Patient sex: F
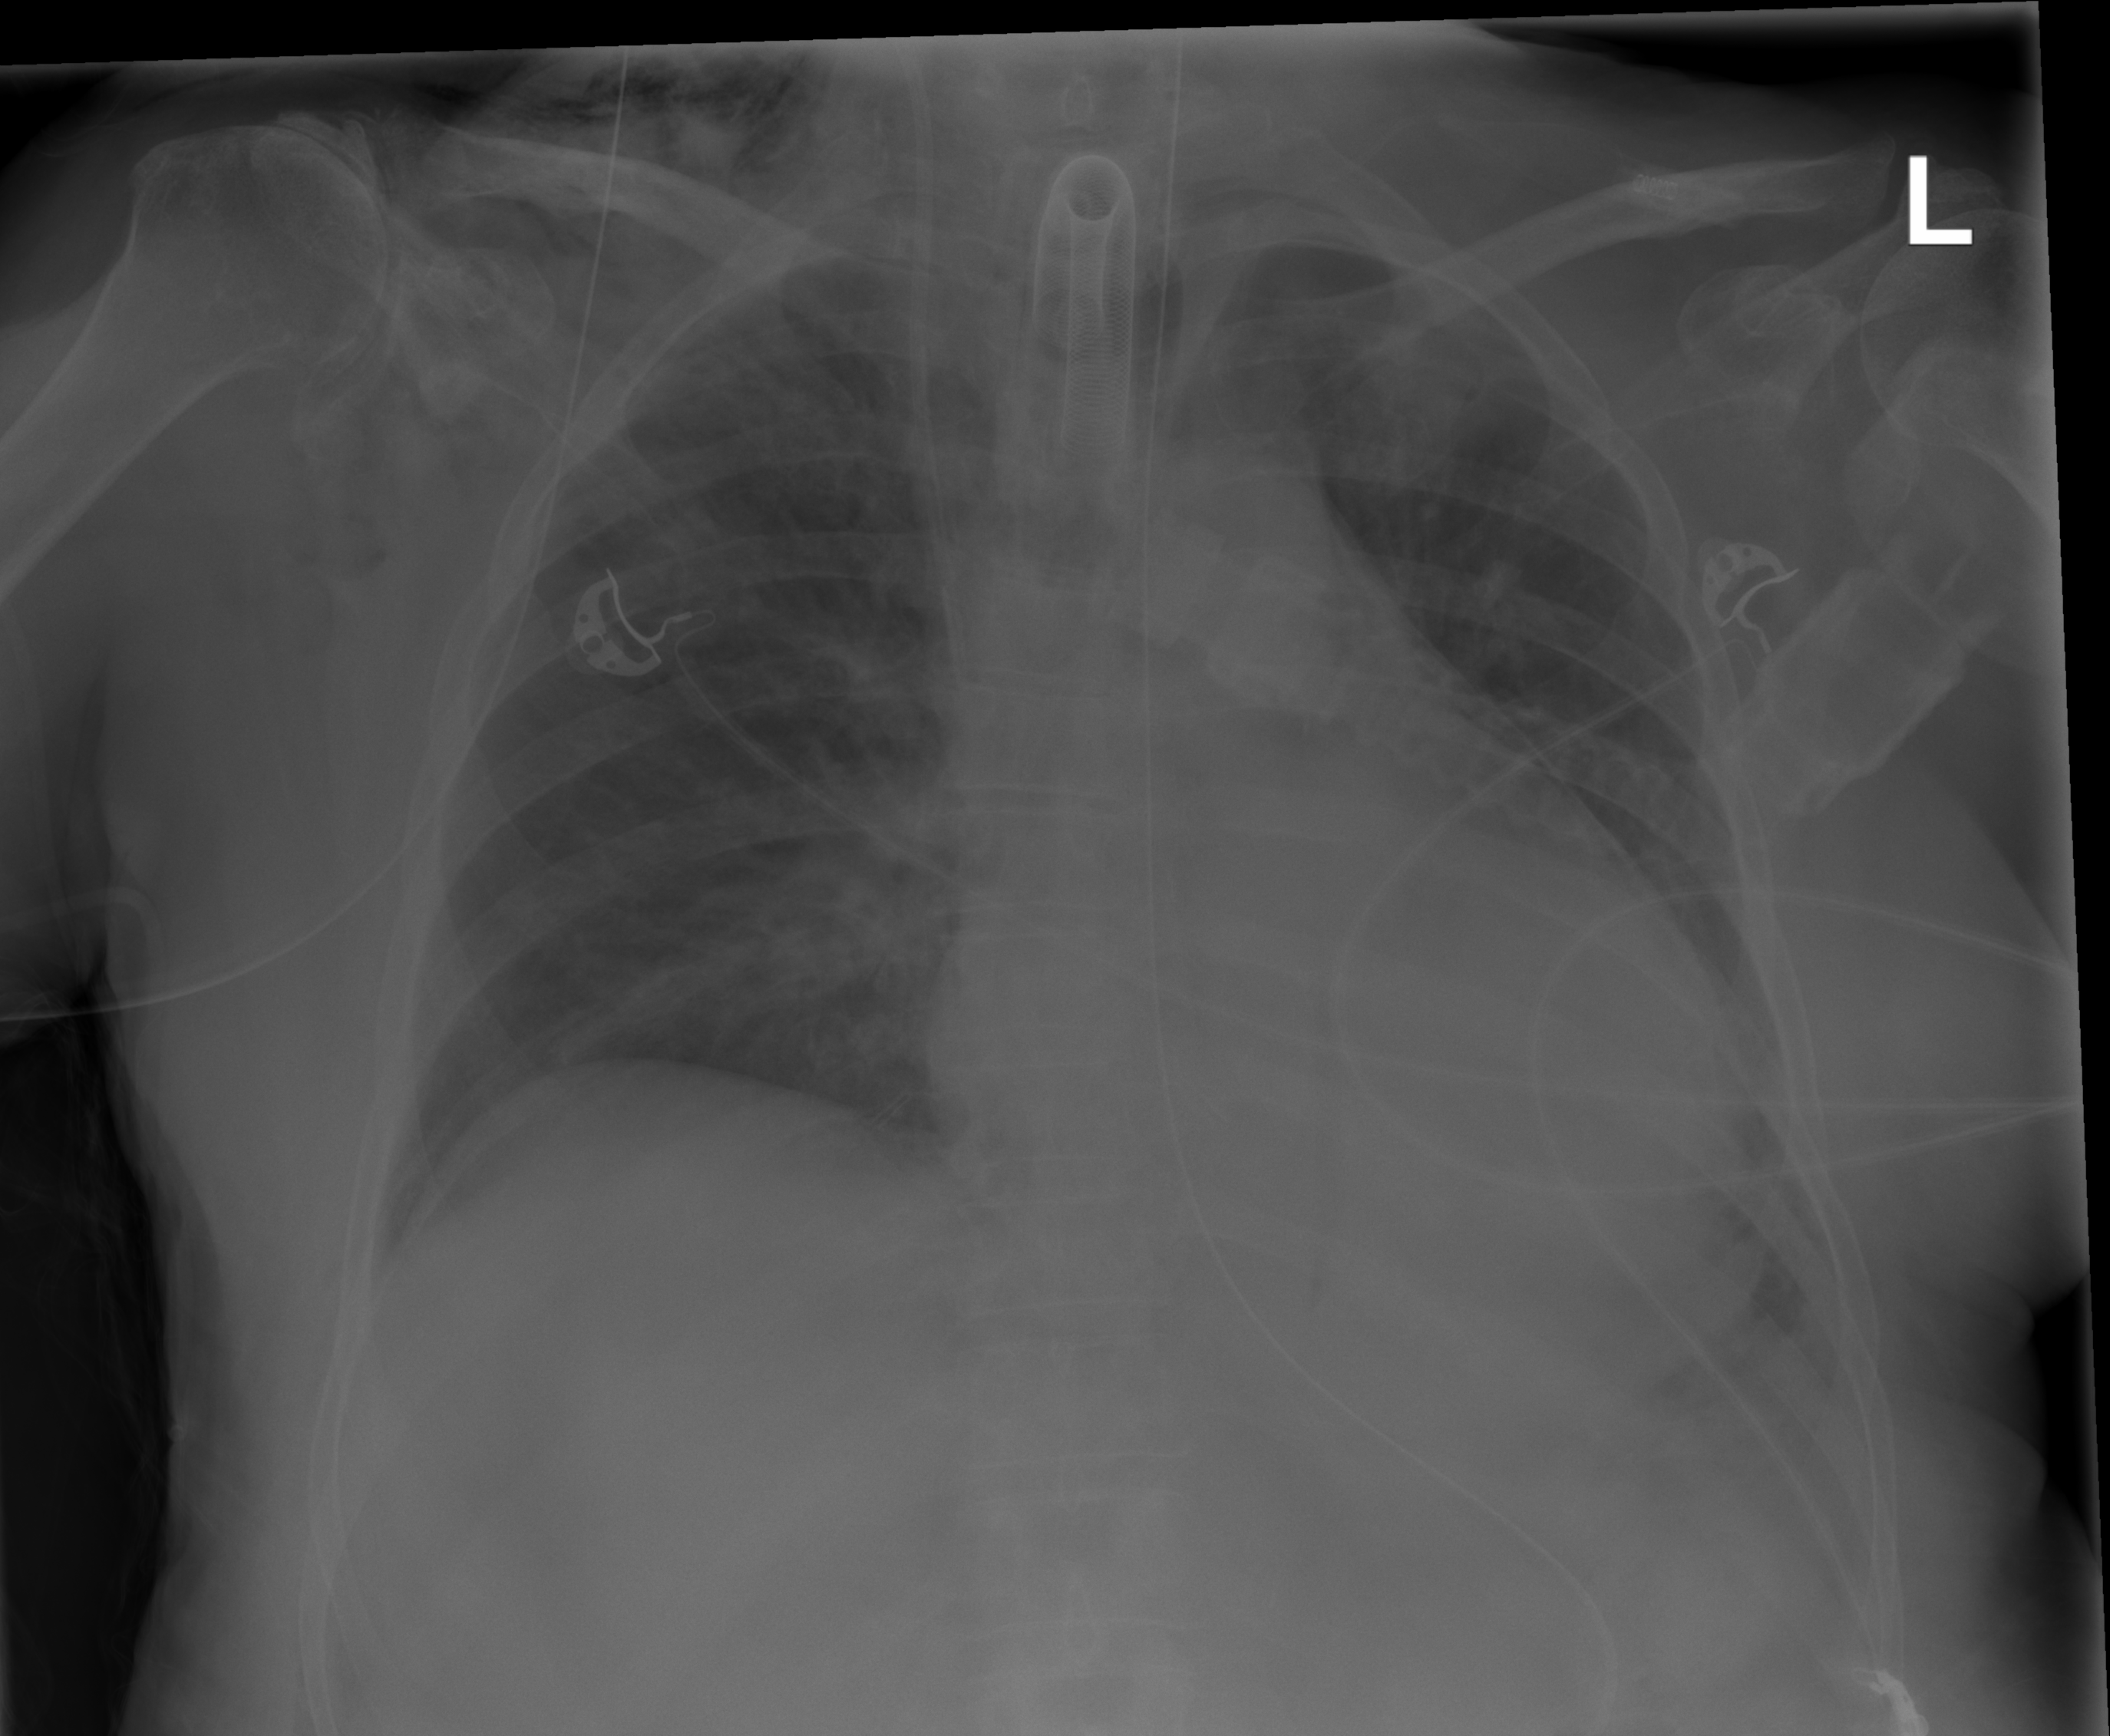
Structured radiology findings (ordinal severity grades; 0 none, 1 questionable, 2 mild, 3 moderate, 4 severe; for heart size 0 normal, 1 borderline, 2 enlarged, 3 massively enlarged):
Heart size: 2
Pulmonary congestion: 0
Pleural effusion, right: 0
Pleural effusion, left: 1
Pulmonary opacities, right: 2
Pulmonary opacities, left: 2
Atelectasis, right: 0
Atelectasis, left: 0